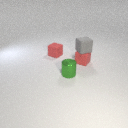
small green metal cylinder to the right of small red rubber cube